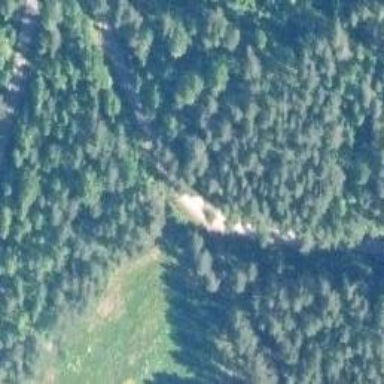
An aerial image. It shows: Well-maintained track road of grade 1.